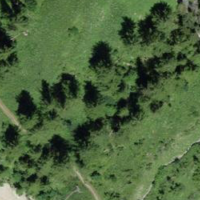
EUNIS habitat code: 23
Species observed at this site:
Astrantia major
Rubus saxatilis
Boloria titania